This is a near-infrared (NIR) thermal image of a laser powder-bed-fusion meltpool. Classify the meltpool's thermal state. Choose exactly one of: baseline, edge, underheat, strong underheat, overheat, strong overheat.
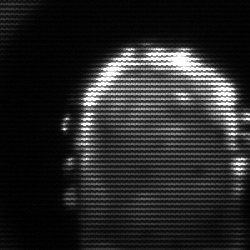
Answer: baseline